Interaction volume radius: 5 \u00c5
Interaction volume height: 15 \u00c5
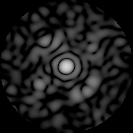
Disorder parameter: 0.8382